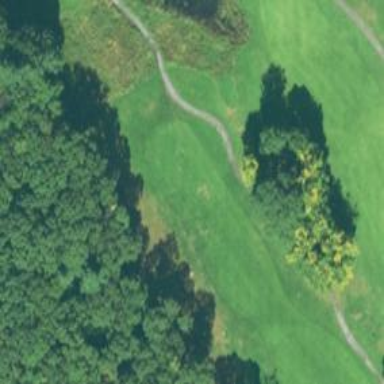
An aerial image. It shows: Golf cartpath that is also road path.